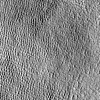
Atmospheric dust classification: not_dusty